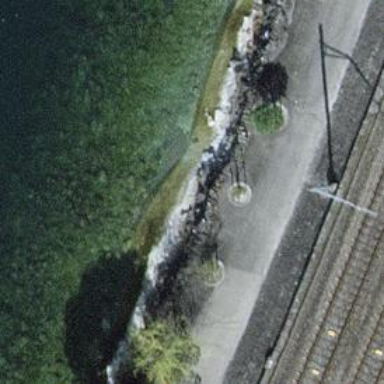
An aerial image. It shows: Shrub in its natural environment.